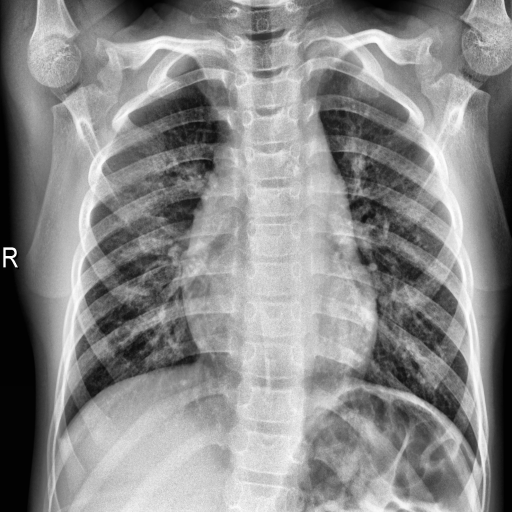
Finding: NORMAL